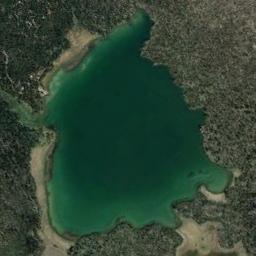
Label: lake